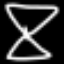
Label: hourglass